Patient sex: M
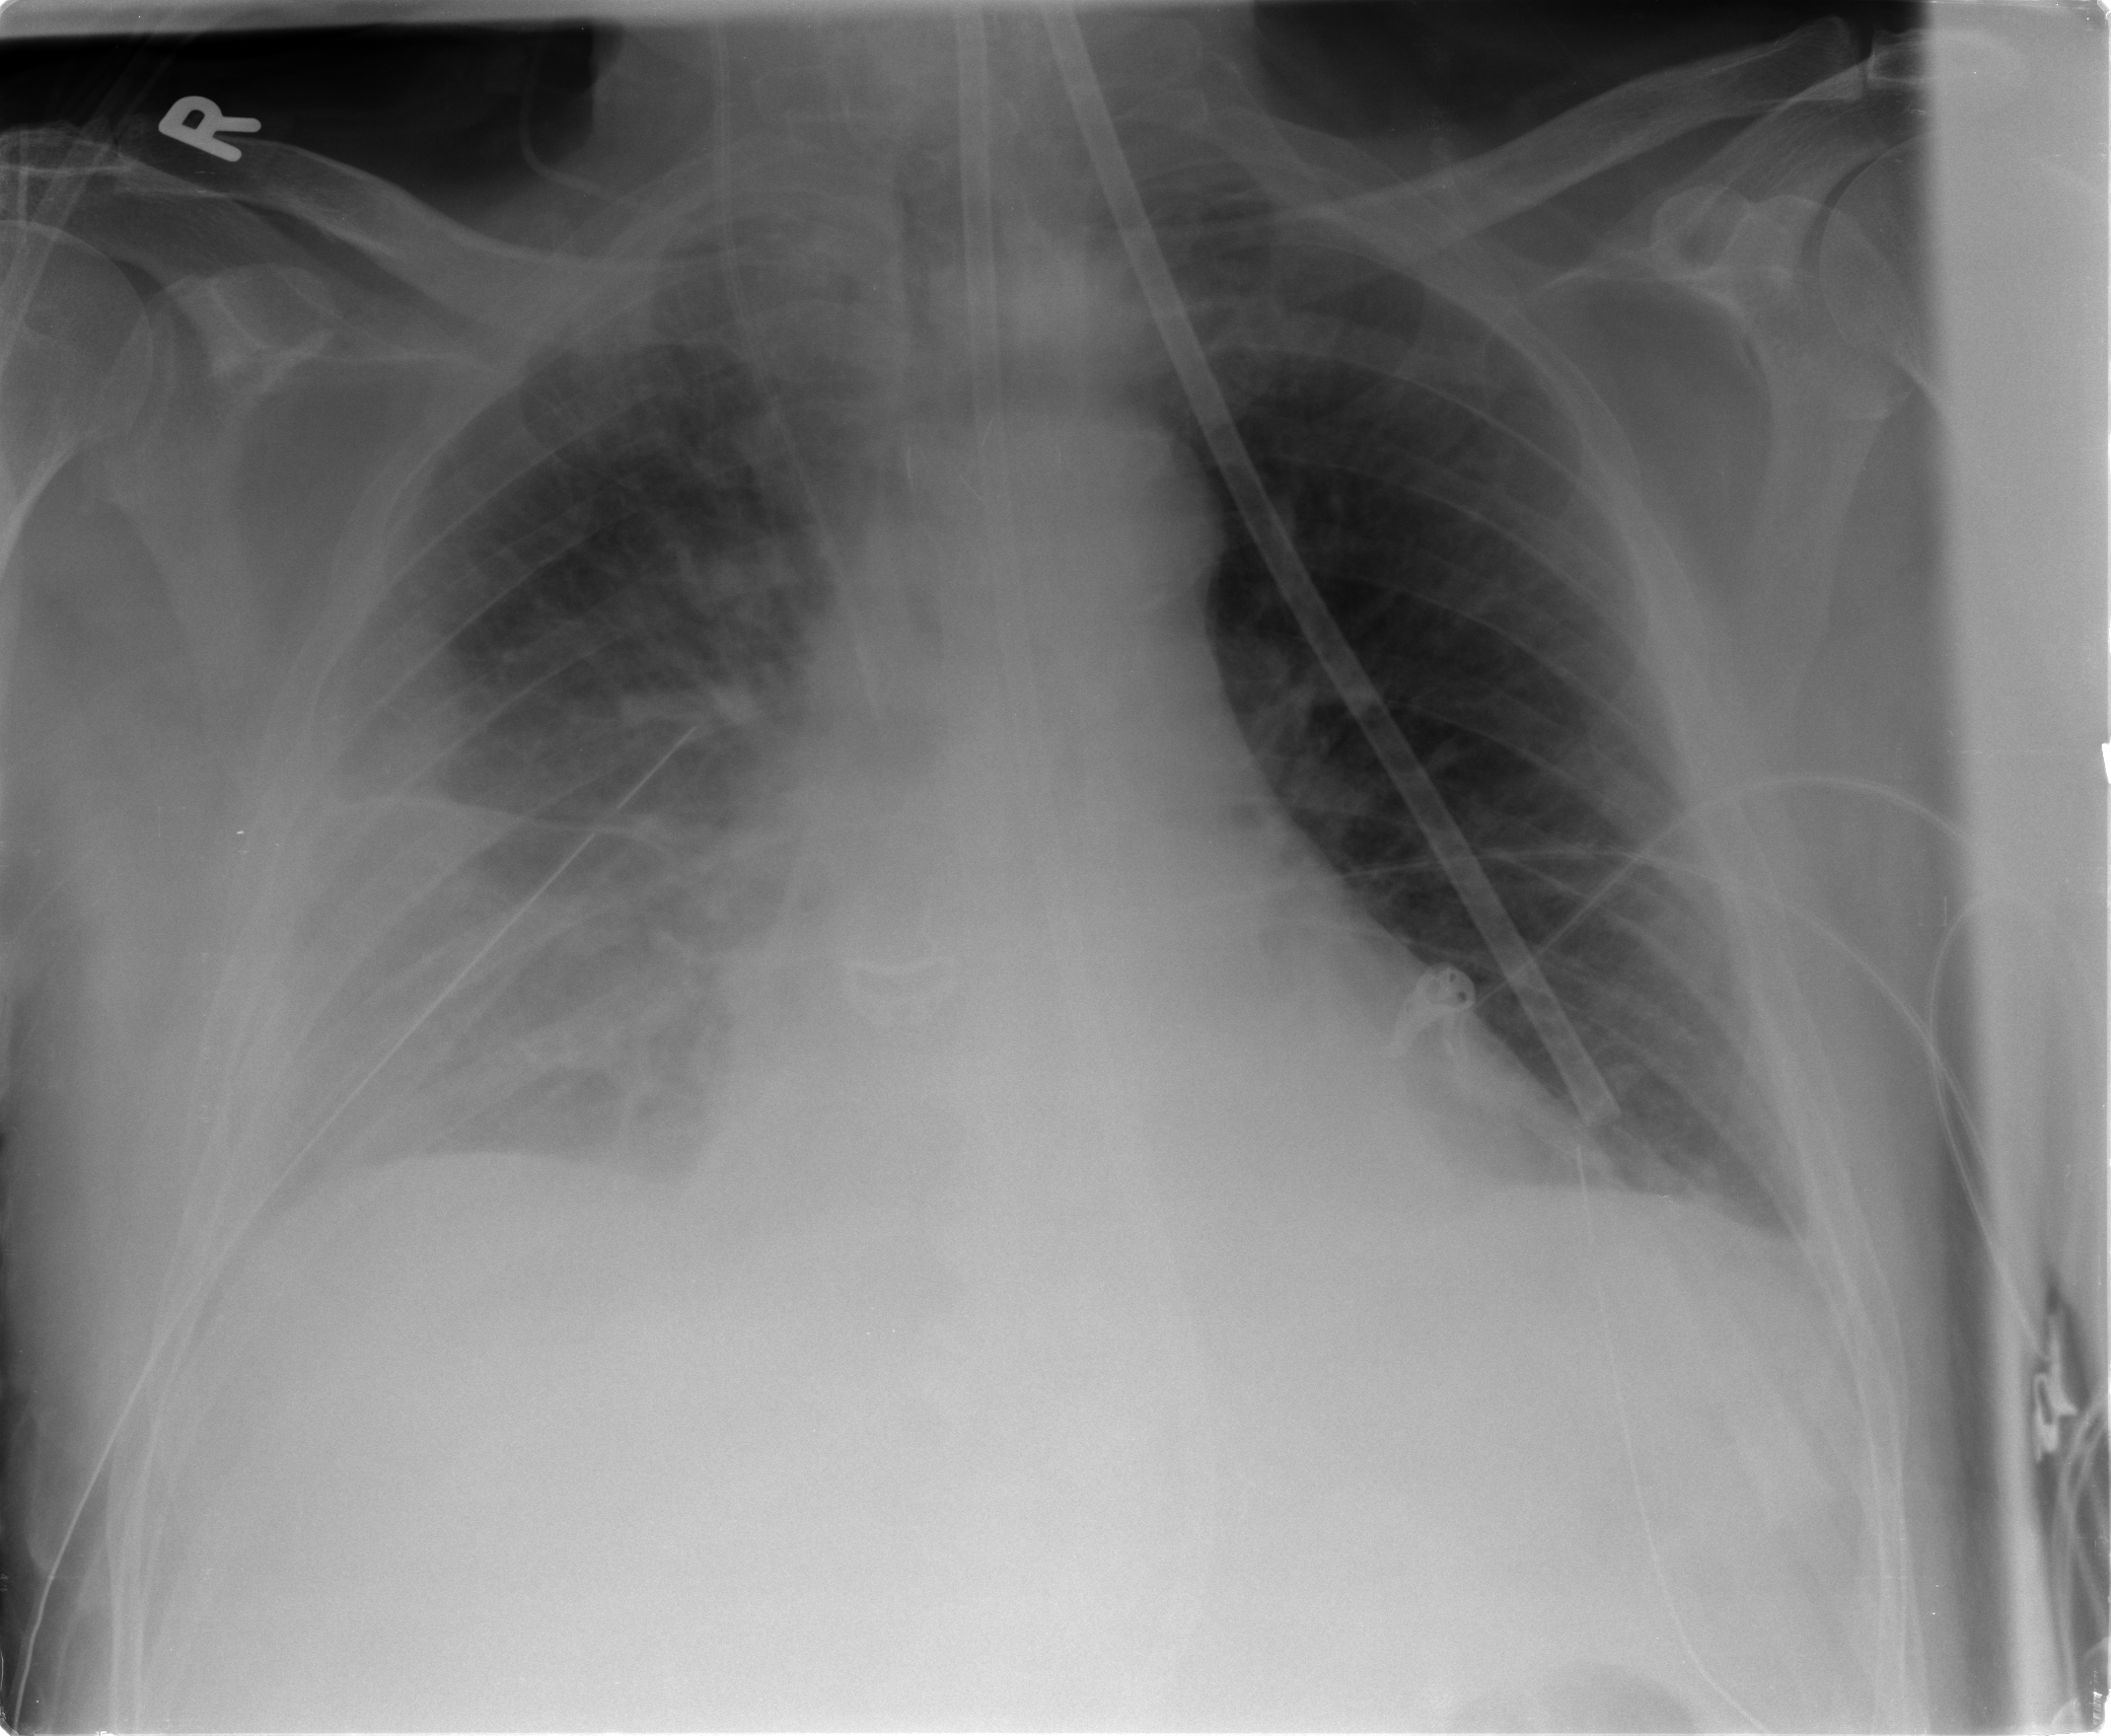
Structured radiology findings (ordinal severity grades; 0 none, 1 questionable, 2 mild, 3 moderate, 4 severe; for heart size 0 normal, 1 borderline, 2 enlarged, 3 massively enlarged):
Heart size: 0
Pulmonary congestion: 1
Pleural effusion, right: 3
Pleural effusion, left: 1
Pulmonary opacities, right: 2
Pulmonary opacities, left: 0
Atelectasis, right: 3
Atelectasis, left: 2